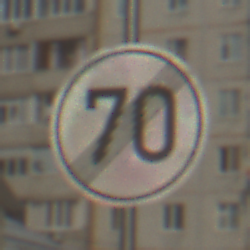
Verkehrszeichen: EndeGeschwindigkeit70
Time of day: MorningAfternoon
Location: Outdoor (Urban)
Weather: PartlyCloudy
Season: NotSpecified
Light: Natural